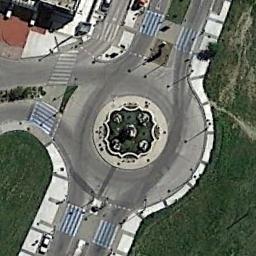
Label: roundabout